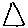
Label: triangle